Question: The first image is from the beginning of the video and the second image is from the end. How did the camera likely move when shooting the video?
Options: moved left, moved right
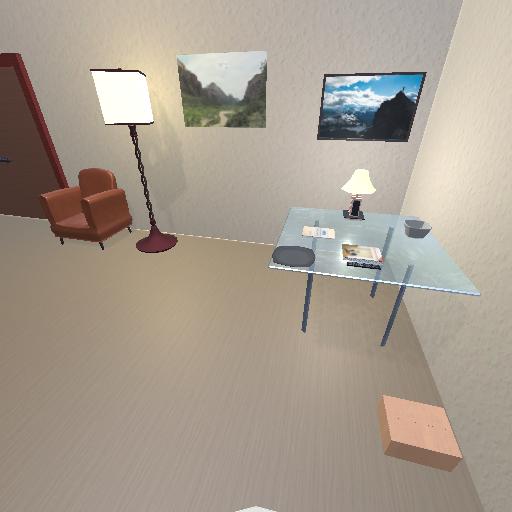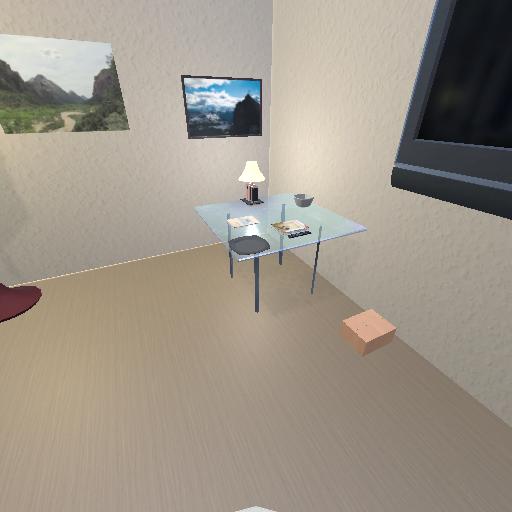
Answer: moved left